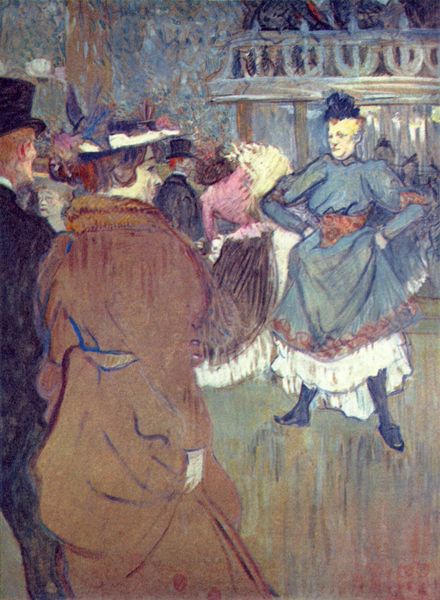
Titel: Im Moulin Rouge, Beginn der Quadrille
Künstler: Henri de Toulouse-Lautrec
Standort: Washington (District of Columbia)
Institution: National Gallery of Art
Schlagwörter: blau, dunkel, gemälde, hand, mann, weiß, frauen, grün, impressionismus, menschen, abend, braun, café, damen, degas, frankreich, frau, frisur, grau, hell, hut, hüte, kleid, kleider, kopfbedeckungen, licht, männer, paris, pastell, schwarz, strasse, szene, säule, säulen, toulouse lautrec, zeichnung, dame, eis, federboa, gebäude, gürtel, haus, rot, ball, fest, gesellschaft, rock, tanz, zylinder, anzug, blond, feier, gesichter, mütze, mützen, arme, federn, kragen, pelz, spitze, ärmel, herr, innenraum, brüstung, boden, mantel, paar, saum, cabaret, cafe concert, musik, prostituierte, tanzen, theater, tänzerin, rosa, rouge, vornehm, beine, federhut, balkon, kopfbedeckung, taille, sommer, mieder, röcke, schuhe, tanzsaal, lila, violett, markt, empore, loge, saal, ölgemälde, gäste, weib, weiber, vergnügen, rüschen, gehrock, kokett, striche, strümpfe, eingang, froh, unterrock, balustrade, plakat, jahrmarkt, lautrec, stiefel, gespreizt, festlich, toulouse, henri, henri toulouse-lautrec, pelzkragen, pelzmantel, männlich, hüfte, aufgestützt, pavillon, pavillion, karneval, moulin rouge, laube, kriede, fröhlichkeit, kabarett, paare, karussel, ballsaal, angeschnitten, karusell, volkstanz, farbstift, breitbeinig, bude, abgestützt, kavalier, zusammen, raffen, belle epoque, prater, czesanne, stämmig, untergehakt, suffragette, vergnügung, cancan, folies, moulin, suffragetten, trün, tanzgesellschaft, tanzlokal, touluse, la goulue, empofe, mont marte, tanzcafe, 1885, festkl, tuluse, klkeid, can dan, touloiuse-lautrec, pfelz, aufgerafft, z<linder